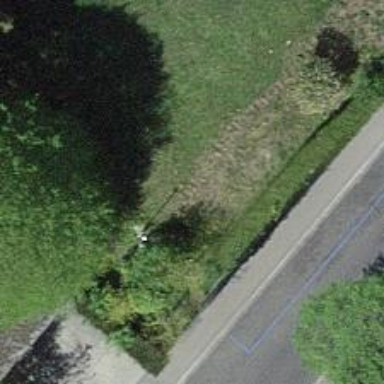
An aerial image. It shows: Flattened cobblestone footway.